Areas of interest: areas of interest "Car Dealership"
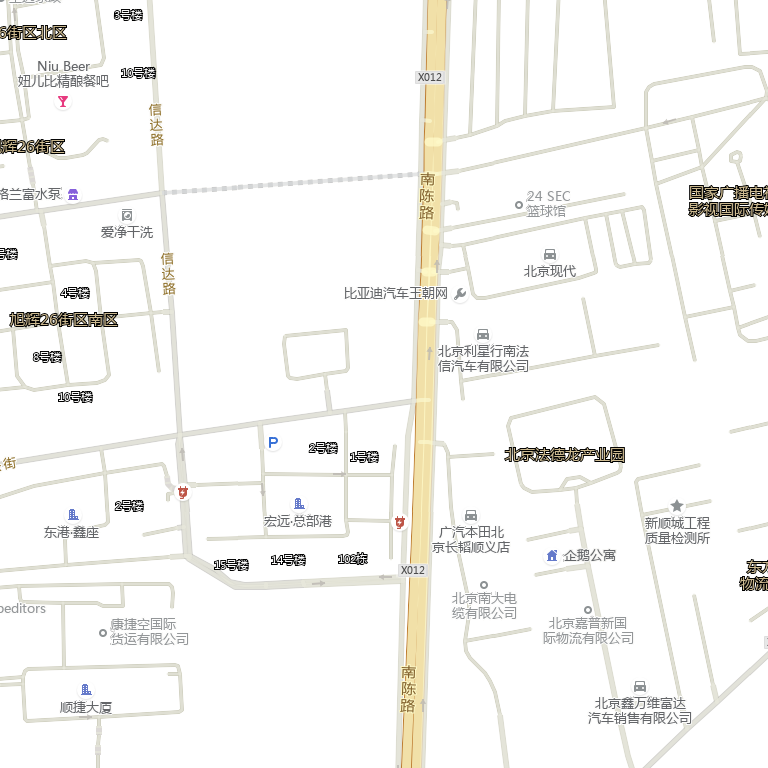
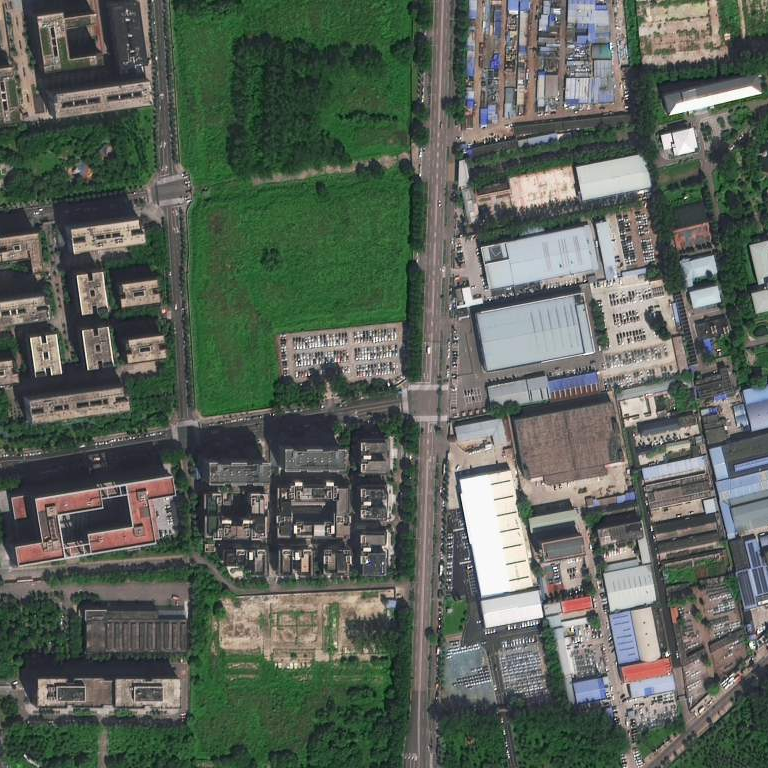